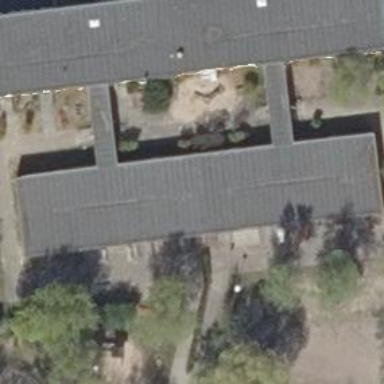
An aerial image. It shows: Kindergarten.